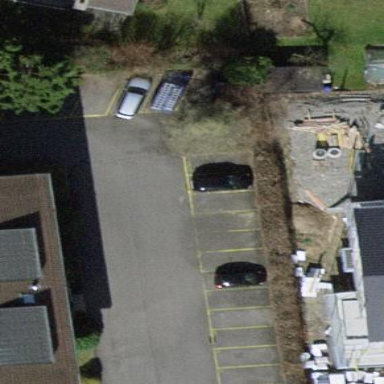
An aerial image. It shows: Street-side parking area.